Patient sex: M
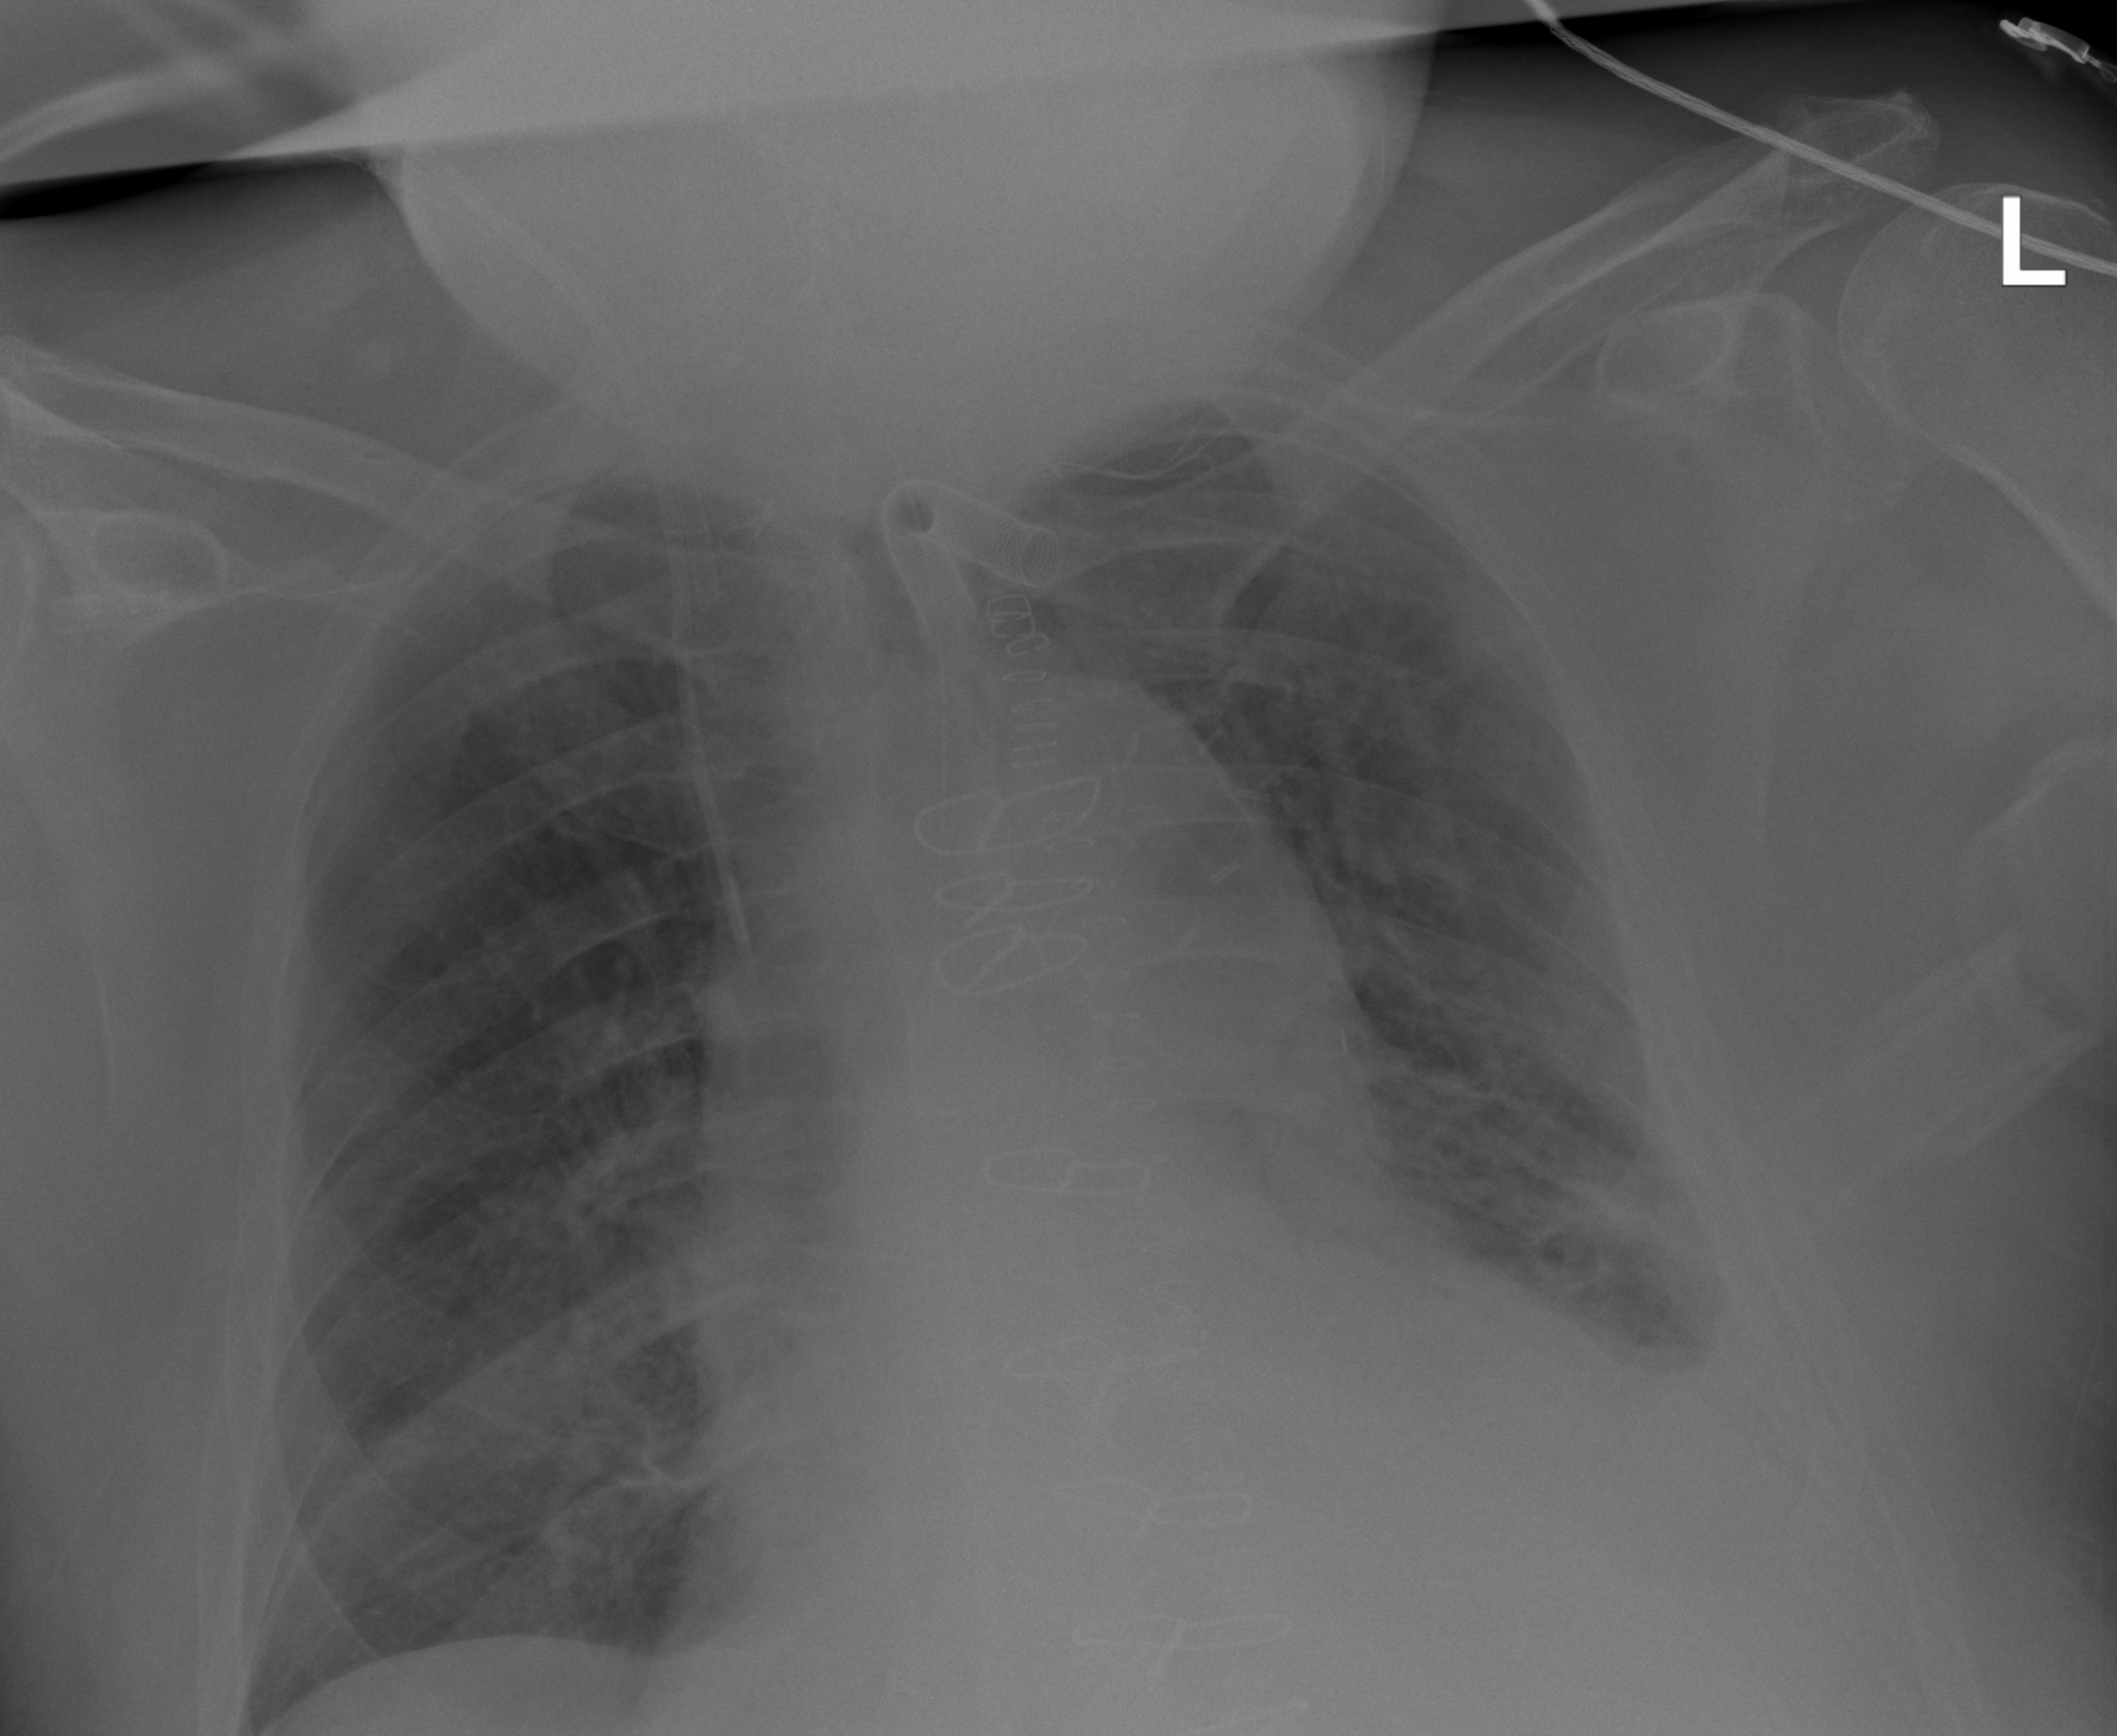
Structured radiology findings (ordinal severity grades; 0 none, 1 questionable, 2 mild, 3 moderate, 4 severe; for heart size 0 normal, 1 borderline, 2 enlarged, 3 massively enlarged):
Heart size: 3
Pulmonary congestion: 2
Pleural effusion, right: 0
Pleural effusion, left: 3
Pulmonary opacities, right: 1
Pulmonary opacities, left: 2
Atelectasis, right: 1
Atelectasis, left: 3